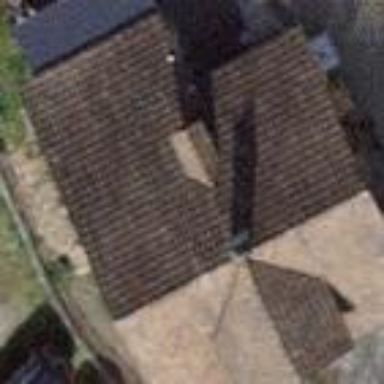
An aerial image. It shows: Building with gabled roof.